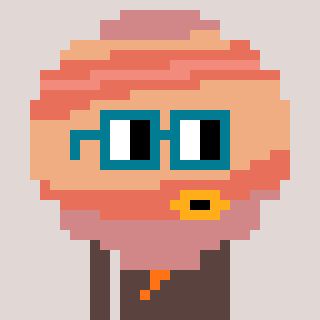
a pixel art character with square dark green glasses, a jupiter-shaped head and a darkbrown-colored body on a warm background